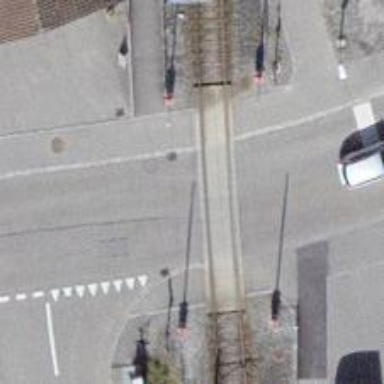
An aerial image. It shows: Level crossing with double half barrier.